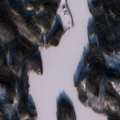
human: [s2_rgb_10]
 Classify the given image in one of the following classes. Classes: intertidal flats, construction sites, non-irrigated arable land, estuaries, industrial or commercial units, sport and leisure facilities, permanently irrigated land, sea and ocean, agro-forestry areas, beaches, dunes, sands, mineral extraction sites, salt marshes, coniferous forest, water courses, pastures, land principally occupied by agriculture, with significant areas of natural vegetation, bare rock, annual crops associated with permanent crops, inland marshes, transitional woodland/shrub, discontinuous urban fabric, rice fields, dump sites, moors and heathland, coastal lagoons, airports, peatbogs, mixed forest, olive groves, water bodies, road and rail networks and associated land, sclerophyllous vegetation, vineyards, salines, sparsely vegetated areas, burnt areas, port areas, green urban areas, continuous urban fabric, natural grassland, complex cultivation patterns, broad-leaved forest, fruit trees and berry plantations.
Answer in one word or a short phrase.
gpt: coniferous forest, mixed forest, water bodies